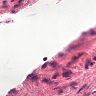
Metastatic tissue present: no